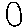
Label: circle